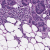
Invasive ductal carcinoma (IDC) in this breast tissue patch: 1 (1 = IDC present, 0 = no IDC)